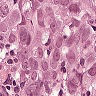
Metastatic tissue present: yes